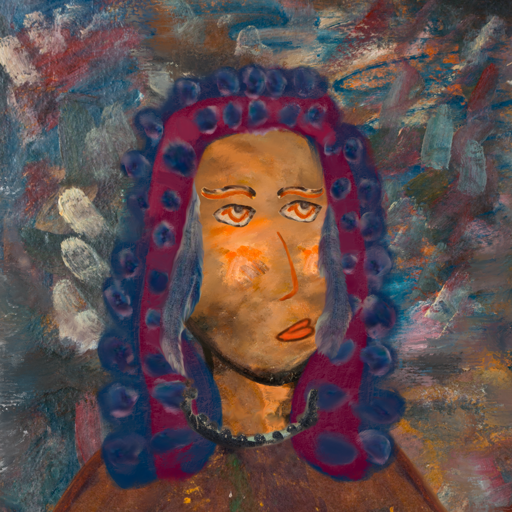
Background: Boggyland, Head And Neck Side: Gypsy_Queen, Face Side: Experience, Bust: Comrade, Hair Side: Hill_Girl, Head Accessory: Blank, Second Necklace: Blank, Necklace: Childish, Baby: Blank